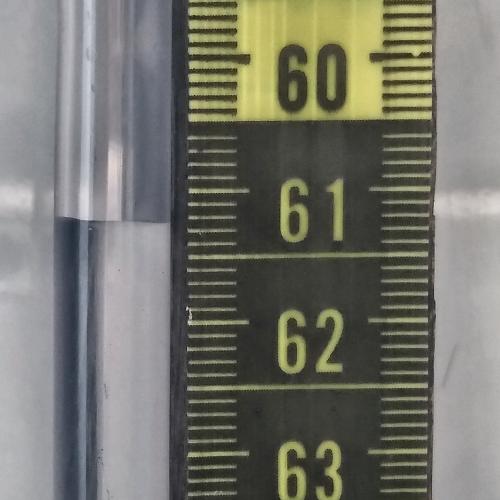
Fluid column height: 61.2 cm